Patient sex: M
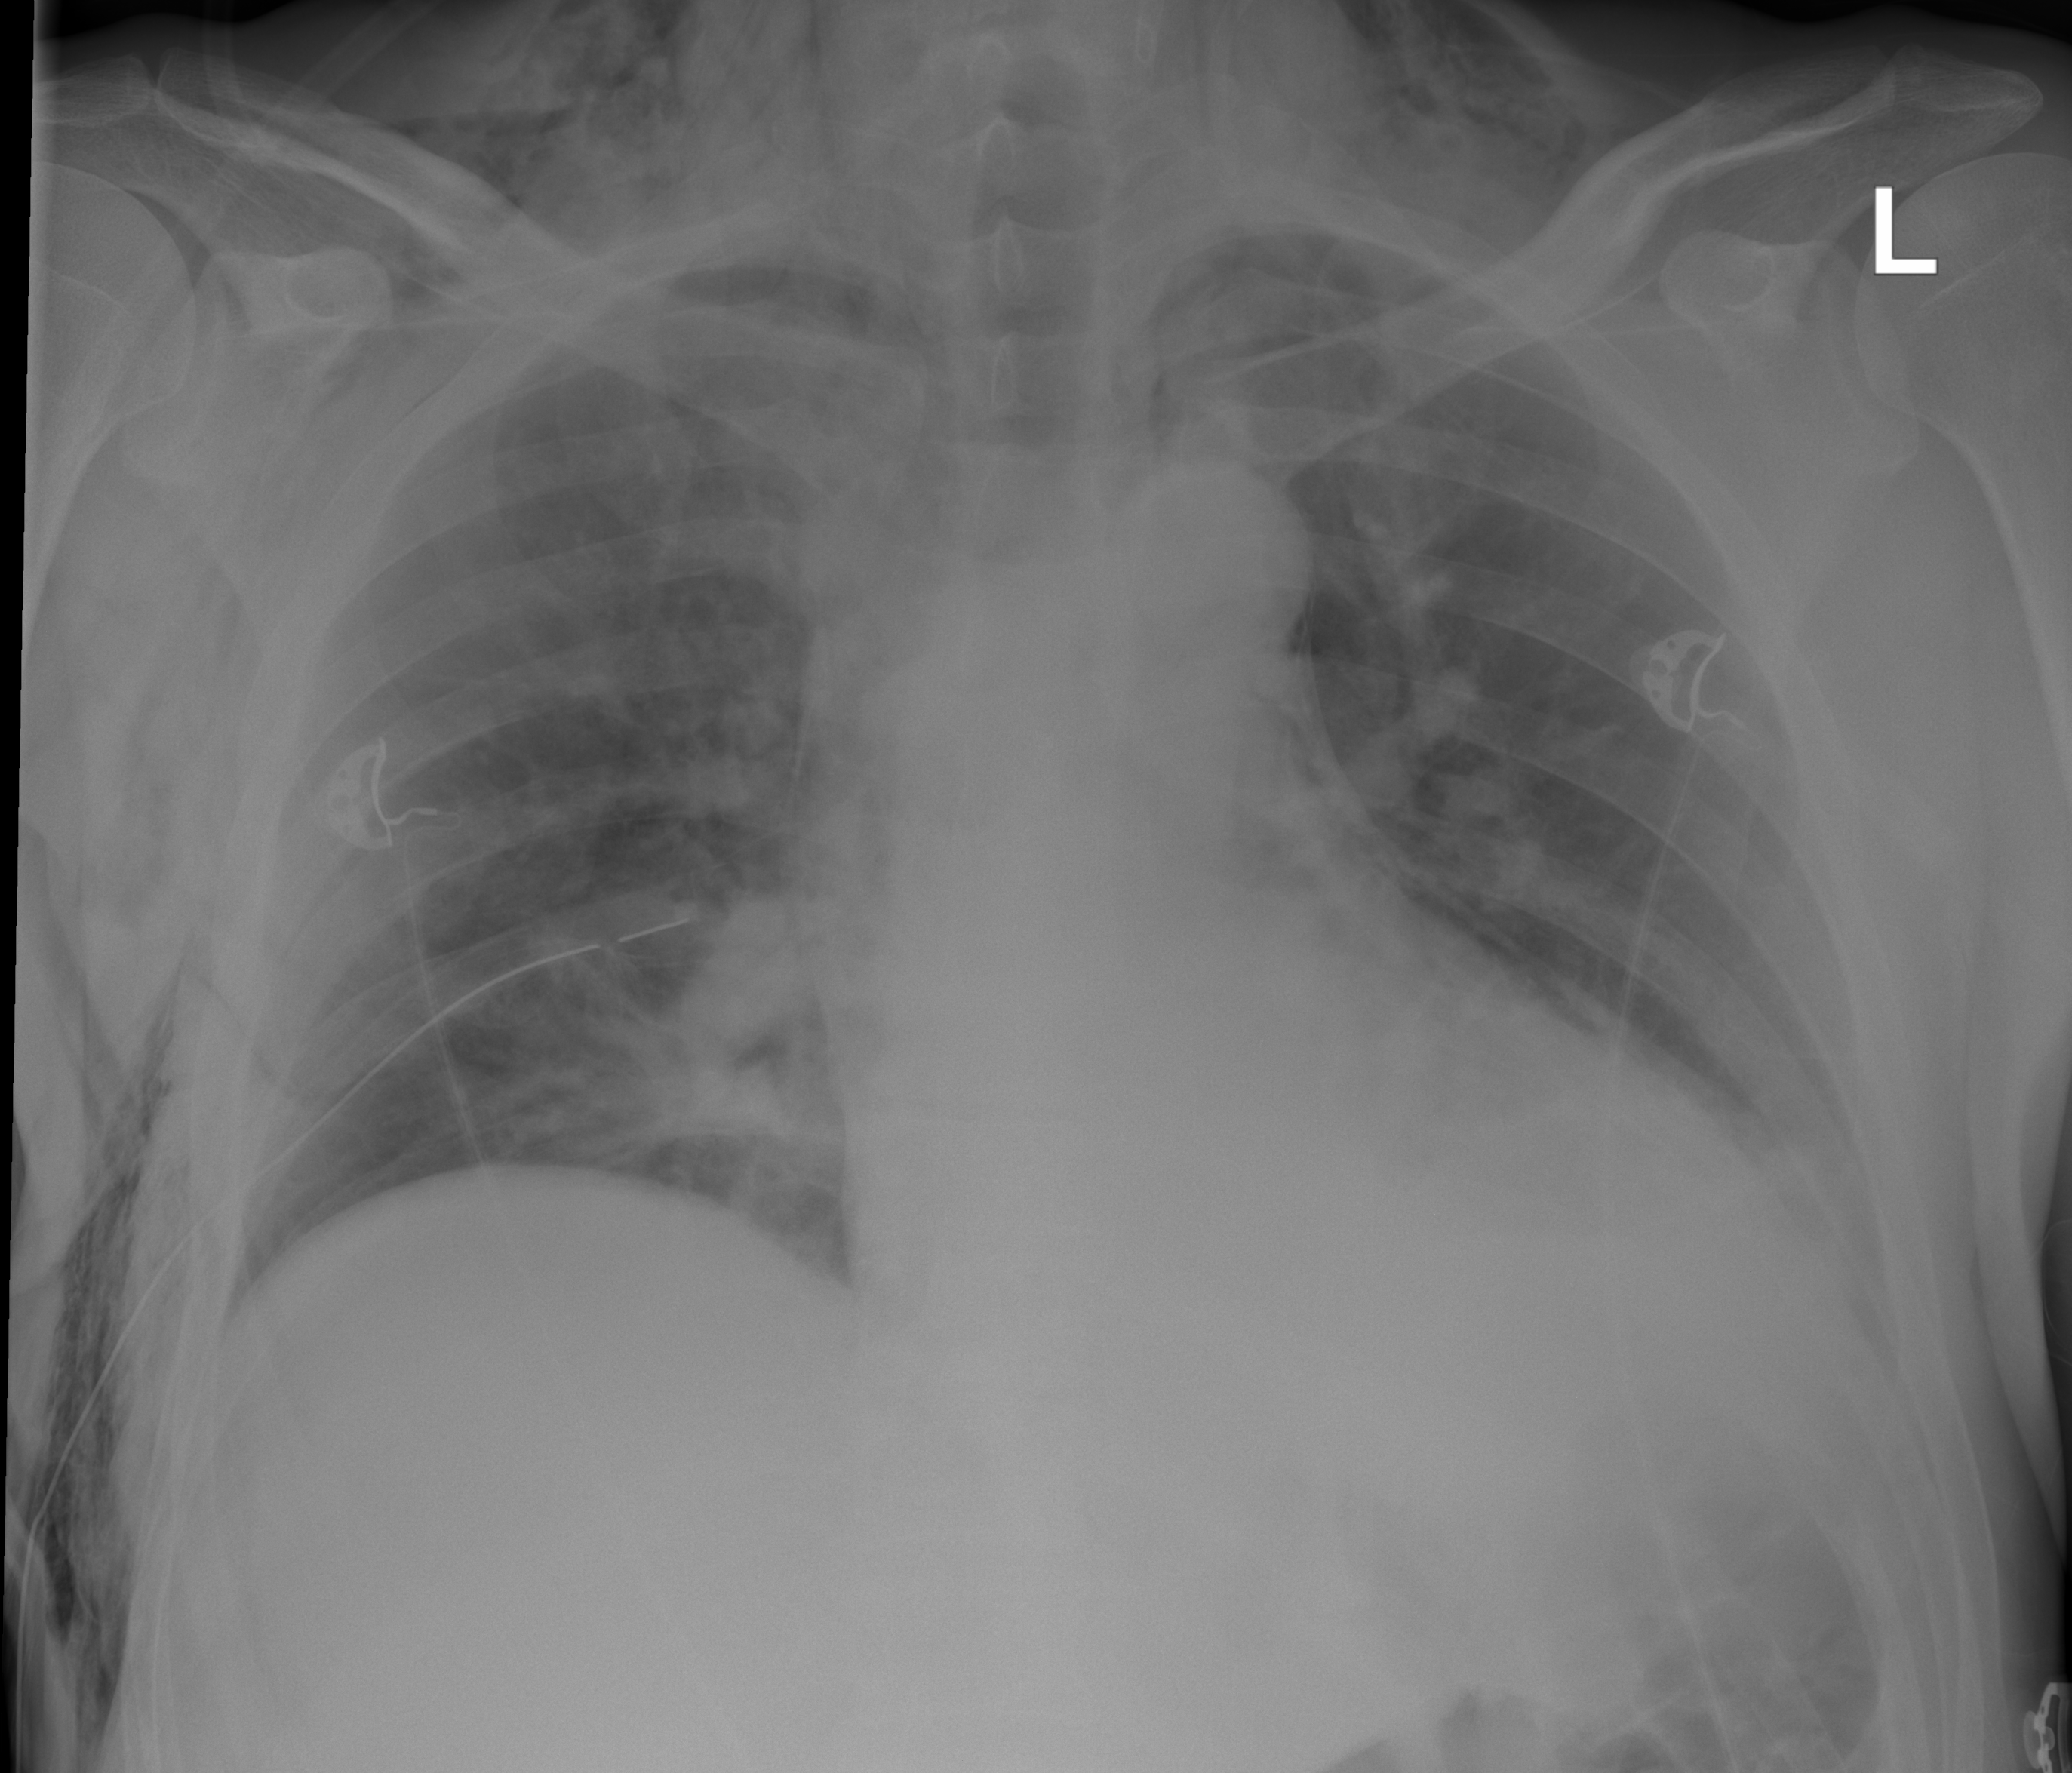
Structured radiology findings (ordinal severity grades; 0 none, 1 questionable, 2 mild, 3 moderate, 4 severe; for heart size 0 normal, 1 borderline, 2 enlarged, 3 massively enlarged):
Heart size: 0
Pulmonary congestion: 0
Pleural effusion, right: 0
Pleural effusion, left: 2
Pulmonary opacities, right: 0
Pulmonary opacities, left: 0
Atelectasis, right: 2
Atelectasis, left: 2